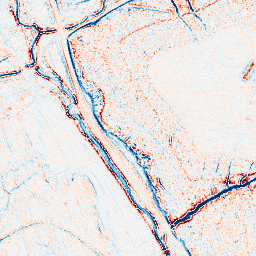
Category: edge_preserving
Decomposition family: anisotropic_diffusion
Decomposition parameters: iterations: 20
kappa: 30
gamma: 0.05
Upsampling method: sinc_hamming
Upsampling parameters: scale: 2
kernel_size: 16
Upsampling scale: 2